Question: I need to change the background white color of calendarDatePicker in android. I have tried so many links in SO. but nothing worked for me. So please share with me if you have any ideas. I know this is a duplicate question. but my requirement is completely different. that's why I post question here. need to change the light grey color to what color i want
'''
public void calenderPicker() {
Calendar date = Calendar.getInstance();
CalendarDatePickerDialog calendarDatePickerDialog = CalendarDatePickerDialog.newInstance(Personal.this, date.get(Calendar.YEAR), date.get(Calendar.MONTH),
date.get(Calendar.DAY_OF_MONTH));
calendarDatePickerDialog.show(getFragmentManager(), FRAG_TAG_DATE_PICKER);
}
'''
'''
@Override
public void onDateSet(CalendarDatePickerDialog calendarDatePickerDialog, int year, int monthOfYear, int dayOfMonth) {
}
'''

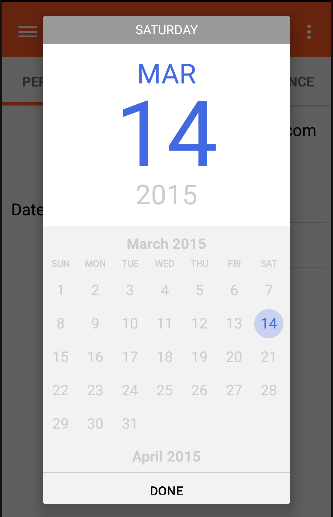
Answer: User Raghunandhan pointed out exactly in comments where you have to change the background color exactly.
As he told you to look out this <URL> post.Moreover you can implement this in your project.
In 'datetimepicker-library/res/layout/date_picker_selected_date.xml:'
'''
<?xml version="1.0" encoding="utf-8"?>
<LinearLayout xmlns:android="http://schemas.android.com/apk/res/android"
android:id="@id/day_picker_selected_date_layout"
android:layout_width="@dimen/date_picker_component_width"
android:layout_height="0.0dip"
android:layout_weight="1.0"
android:background="#C689F5" //change the background color for your requirement
android:gravity="center"
android:orientation="vertical">
.........
.........
</LinearLayout>
'''